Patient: sex M, age 65
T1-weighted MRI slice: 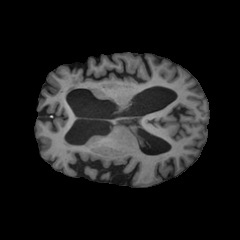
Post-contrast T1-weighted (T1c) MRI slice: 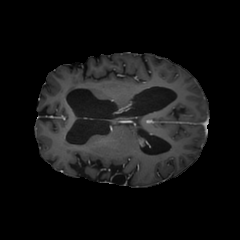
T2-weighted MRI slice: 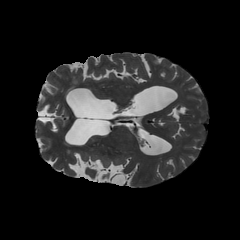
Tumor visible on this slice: no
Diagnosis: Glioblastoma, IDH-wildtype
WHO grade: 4